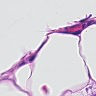
Metastatic tissue present: yes